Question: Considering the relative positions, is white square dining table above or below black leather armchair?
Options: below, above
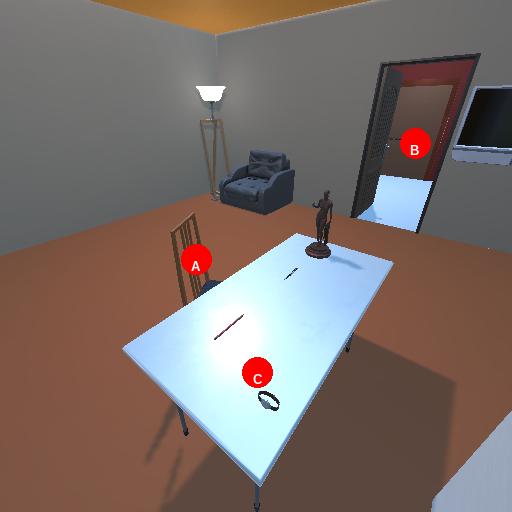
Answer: below